Question: I'm trying to add specular lightning to my android OpenGL project, but the light is only projected on a part of my object, as you can see in my example:

In my fragment shader, I calculate the color as following:
'''
float dot(vec3 v1, vec3 v2)
{
return v1.x * v2.x + v1.y * v2.y + v1.z * v2.z;
}
void main()
{
float distSqr = dot(lightDir, lightDir);
float att = clamp(1.0 - 0.001 * sqrt(distSqr), 0.0, 1.0);
vec3 L = lightDir * inversesqrt(distSqr);
vec4 baseColor = texture2D(texture1, tCoord);
vec3 N = normalize(baseColor.xyz * 2.0 - 1.0);
vec3 E = normalize(eyeVec);
vec3 reflectV = reflect(-L, N);
vec4 ambientTerm = baseColor;
// base * diffuse * max(dot(N, L), 0.0)
vec4 diffuseTerm = baseColor * matDiffuse * max(dot(N, L), 0.0);
//vec4 diffuseTerm = baseColor * gl_FrontMaterial.diffuse * max(dot(N, L), 0.0);
// spec * pow(max(dot(reflectV, E), 0.0), shininess)
vec4 specularTerm = matSpecular * pow(max(dot(reflectV, E), 0.0), 5.0);
//vec4 specularTerm = vec4(1.0, 1.0, 1.0, 1.0) * pow(max(dot(reflectV, E), 0.0), 5.0);
gl_FragColor = (ambientTerm + diffuseTerm + specularTerm) * att;
}
'''
The light position is: 0, 2, 2
If you need more info, please ask for it.
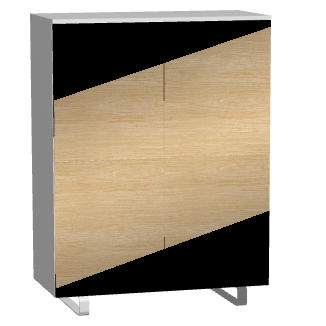
Answer: Problem was the vertex shader.
code was:
'''
EyespaceNormal = vec3(u_mvMatrix * vec4(a_normal, 1.0));
vec3 eyespaceTangent = vec3(u_mvMatrix * vec4(tangent, 1.0));
'''
and should be
'''
EyespaceNormal = vec3(mat3(u_mvMatrix) * a_normal);
vec3 eyespaceTangent = vec3(mat3(u_mvMatrix) * tangent);
'''